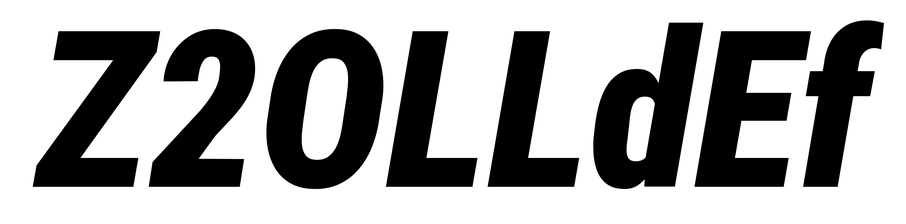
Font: Roboto-Italic_Condensed_Black_Italic